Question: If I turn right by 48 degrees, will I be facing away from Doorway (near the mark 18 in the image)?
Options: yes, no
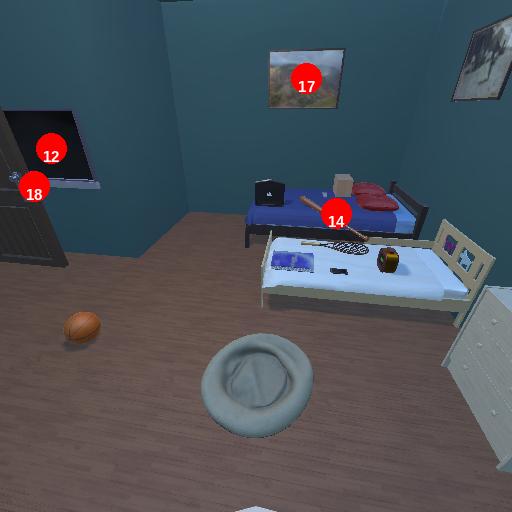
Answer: yes